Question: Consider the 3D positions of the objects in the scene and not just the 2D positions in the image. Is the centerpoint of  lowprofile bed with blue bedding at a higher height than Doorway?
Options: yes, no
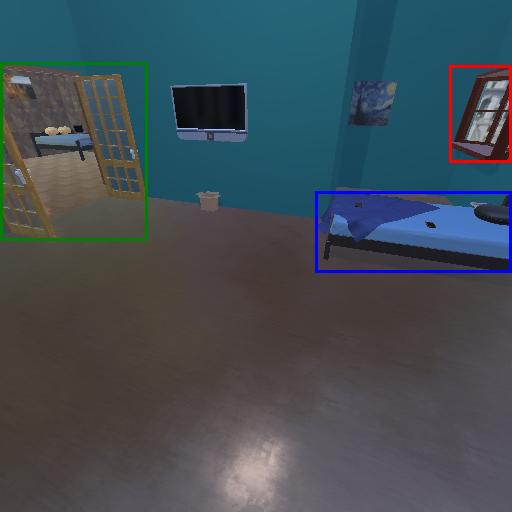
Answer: yes